Question: I would like to know how to get random vectors inside a triangle, in python, but it seemed more difficult than I expected. The plane would have coordinates like [a, b], [x, y], [u, v] (three points):

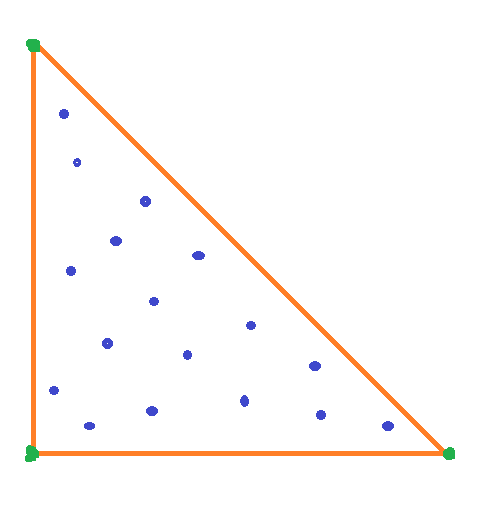
Answer: Let 'u' and 'v' be vectors defining a triangle centered at the origin. By <URL>, one can generate random points within a parallelogram defined by 'u' and 'v'. If points are outside the triangle, simply reject, invert the points about the diagonal between 'u' and 'v'.
'''
import random
def uniform_triangle(u, v):
while True:
s = random.random()
t = random.random()
in_triangle = s + t <= 1
p = s * u + t * v if in_triangle else (1 - s) * u + (1 - t) * v
yield p
'''
---
<URL>
Figure generated via:
'''
from itertools import islice
import matplotlib.pyplot as plt
import numpy as np
triangle = np.array([
[1, 2],
[3, 8],
[7, 5],
])
it = uniform_triangle(
triangle[1] - triangle[0],
triangle[2] - triangle[0],
)
points = np.array(list(islice(it, 0, 1000)))
points += triangle[0]
fig, ax = plt.subplots()
ax.scatter(points[:, 0], points[:, 1], s=1)
fig.savefig("triangle.png", dpi=200)
'''